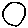
Label: circle